Question: For my results I try to create a forest plot with a table next to it with some additional values.
For this I try to follow the following page: <URL>.
But my problem with my scriptis that I can't find a way to align the text of my table_plot with my forest_plot. See the image below for the plot.

As you can maybe see, the values of the table start too low. With the script below I tried to play around with the margins and hjust. But the margins only help for the space between the values and hjust don't seem to do nothing. For tab1 and tab2 I also tried to do something with 'position =', but no success so far.
Has somebody any idea to get them better aligned?
Thanks in advance!
'''
d = data.frame(
domain = c("1","2","3","4","5","6","7"),
odd_ratio = c(5.0, 7.4, 1.0, 4.6, 1.3, 10.0, 6.6),
lower = c(3.13, 3.4, 0.6, 1.55, 0.09, 3.42, 1.55),
upper = c(10.8, 19.53, 1.8, 9.56, 17.32, 23.96, 30.21),
CI = c("5.0 (3.13 - 10.8)", "7.4 (3.4 - 19.53)", "1.0 (0.6 - 1.8)", "4.6 (1.55 - 9.56)", "1.3 (0.09 - 17.32)", "10.0 (3.42 - 23.96)", "6.6 (1.55 - 30.21)")
)
forest_plot = ggplot(d, aes(y = domain, x = odd_ratio)) +
geom_point(shape = 18, size = 5) +
geom_errorbarh(aes(xmin = lower, xmax = upper), height = 0.25) +
geom_vline(xintercept = 1, color = "red", linetype = "dashed", cex = 1, alpha = 0.5)+
scale_x_log10(name = "OR", breaks=c(0.1,0.2,0.5,1,5,10,30), minor_breaks = NULL)+
scale_y_discrete(limits = rev)+
theme(panel.grid.major = element_blank(), panel.grid.minor = element_blank(),
panel.background = element_blank(), axis.line = element_blank())
forest_plot
table_base <- ggplot(d, aes(y=domain)) +
ylab(NULL) + xlab(" ") +
theme(plot.title = element_text(hjust = 0.5, size=12),
axis.text.x = element_text(color="white", hjust = -0.5 ,margin = margin(t = 20, r = 0, b = 0, l = 0)), ## This is used to help with alignment
axis.line = element_blank(),
axis.text.y = element_blank(),
axis.ticks = element_blank(),
axis.title.y = element_blank(),
legend.position = "none",
panel.background = element_blank(),
panel.border = element_blank(),
panel.grid.major = element_blank(),
panel.grid.minor = element_blank(),
plot.background = element_blank())
## OR point estimate table
tab1 <- table_base +
labs(title = "space") +
geom_text(aes(y = rev(domain), x = 1,label = sprintf("%0.1f", round(odd_ratio, digits = 1))), size = 4) + ## decimal places
ggtitle("OR")
tab1
## 95% CI table
tab2 <- table_base +
geom_text(aes(y = rev(domain), x = 1, label = CI), size = 4) +
ggtitle("95% CI")
tab2
lay <- matrix(c(1,1,1,1,1,1,1,1,1,1,2,3,3,3), nrow = 1)
grid.arrange(forest_plot, tab1, tab2, layout_matrix = lay)
'''
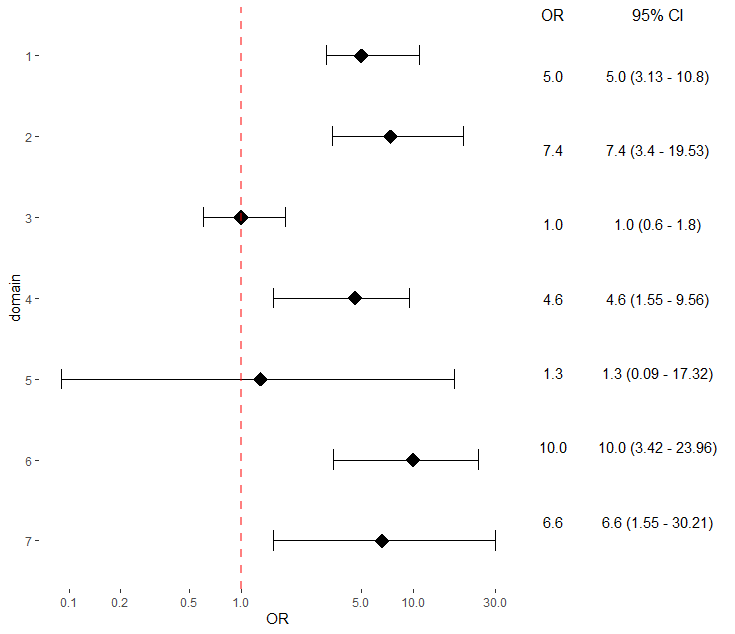
Answer: I prefer 'patchwork' for things like this:
'''
library(patchwork)
forest_plot + tab1 + tab2 + plot_layout(widths = c(10, 1, 3))
'''
<URL>